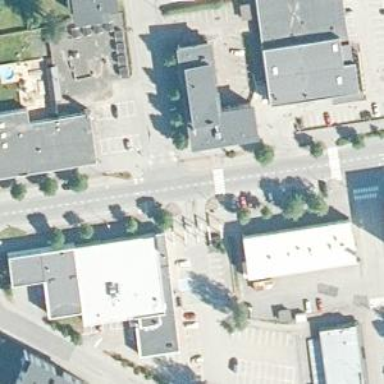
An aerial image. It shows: Supermarket.